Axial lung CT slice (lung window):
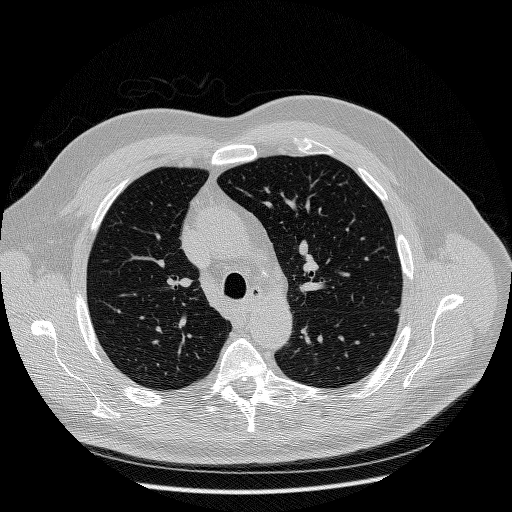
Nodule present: no